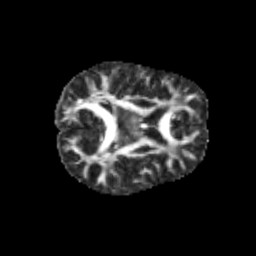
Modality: FA
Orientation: axial
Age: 9
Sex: male
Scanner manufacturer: siemens
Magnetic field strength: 3 T
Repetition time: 3.8 s
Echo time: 0.07 s